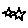
Label: star